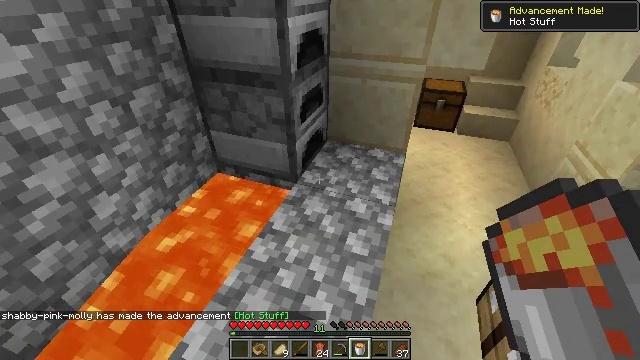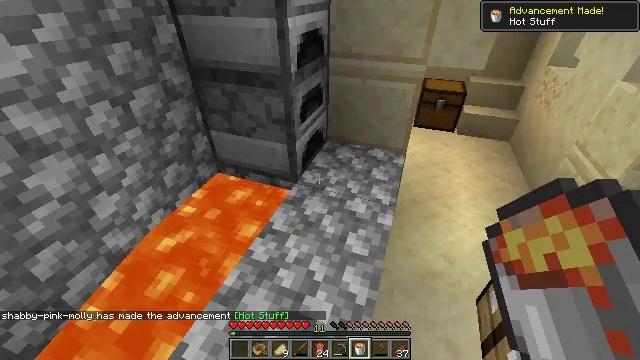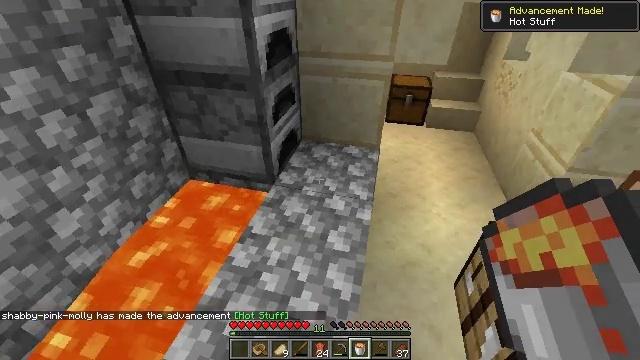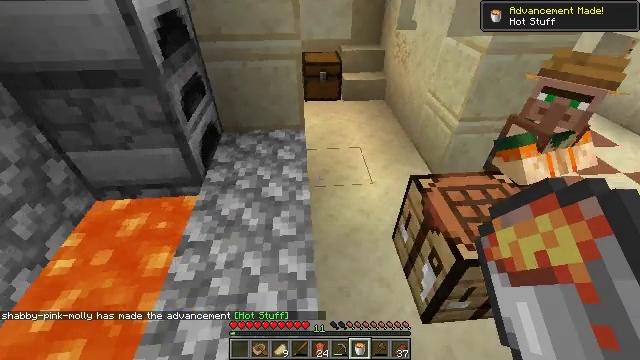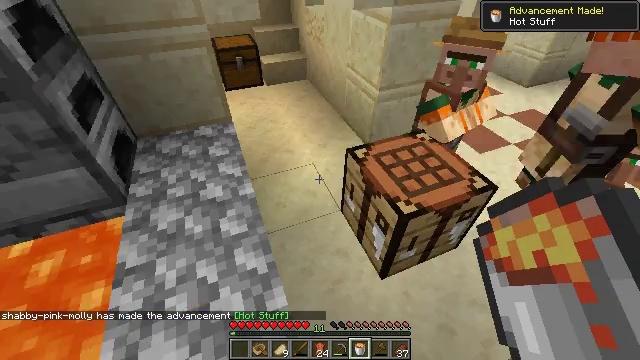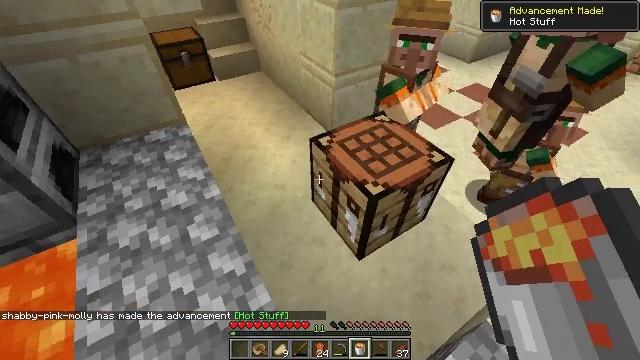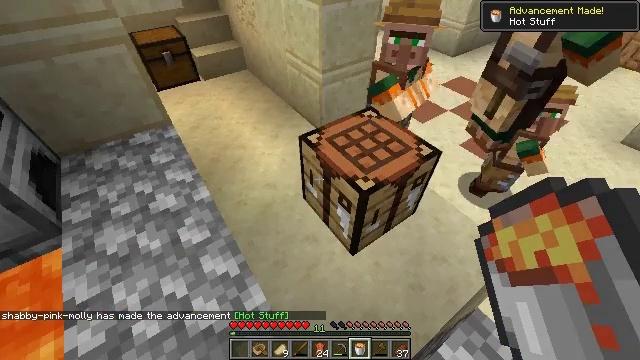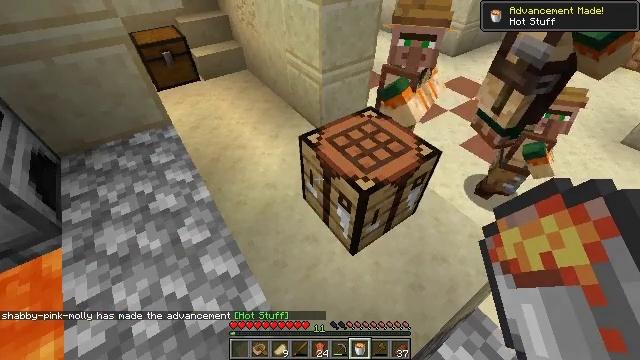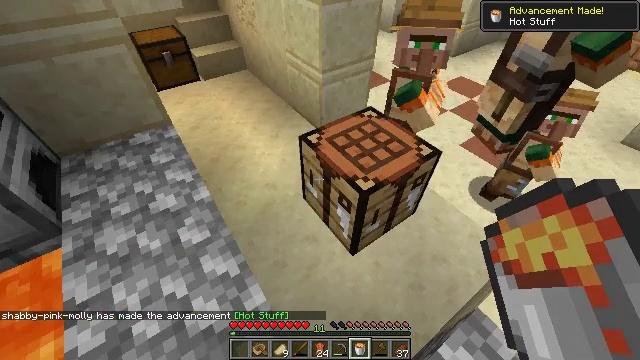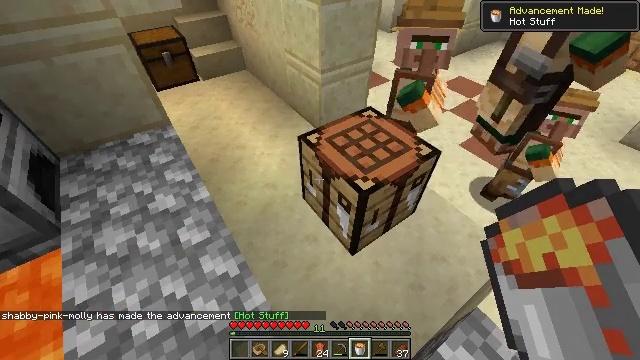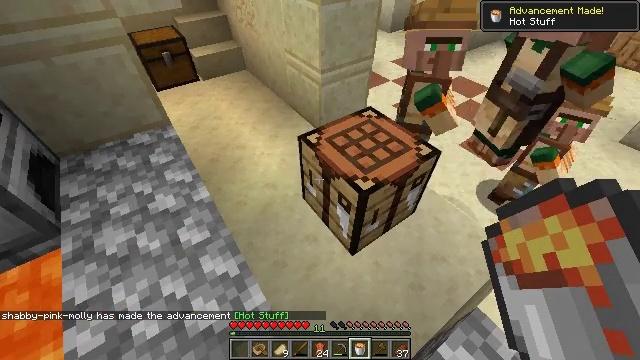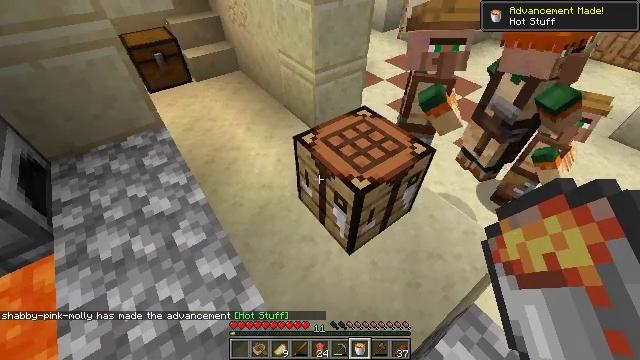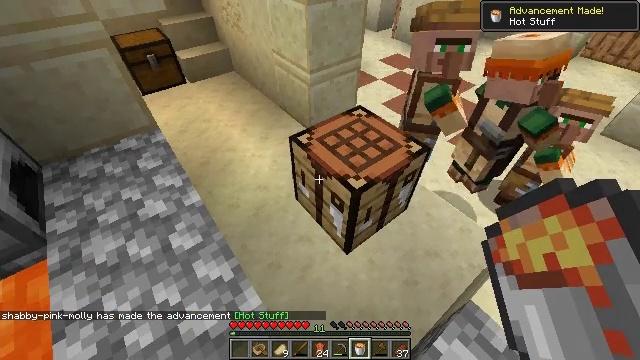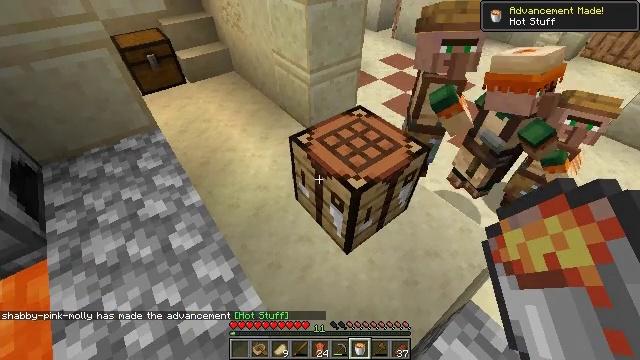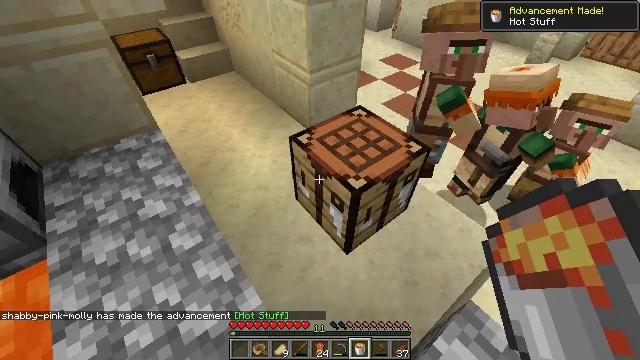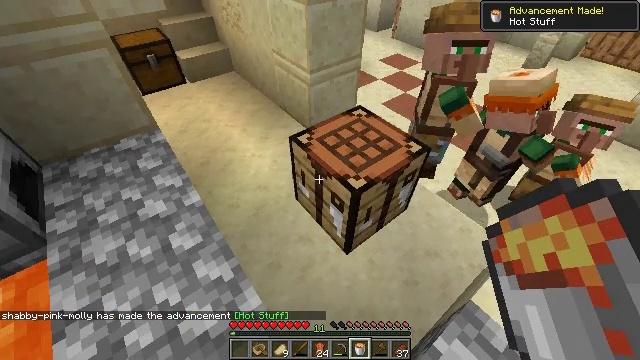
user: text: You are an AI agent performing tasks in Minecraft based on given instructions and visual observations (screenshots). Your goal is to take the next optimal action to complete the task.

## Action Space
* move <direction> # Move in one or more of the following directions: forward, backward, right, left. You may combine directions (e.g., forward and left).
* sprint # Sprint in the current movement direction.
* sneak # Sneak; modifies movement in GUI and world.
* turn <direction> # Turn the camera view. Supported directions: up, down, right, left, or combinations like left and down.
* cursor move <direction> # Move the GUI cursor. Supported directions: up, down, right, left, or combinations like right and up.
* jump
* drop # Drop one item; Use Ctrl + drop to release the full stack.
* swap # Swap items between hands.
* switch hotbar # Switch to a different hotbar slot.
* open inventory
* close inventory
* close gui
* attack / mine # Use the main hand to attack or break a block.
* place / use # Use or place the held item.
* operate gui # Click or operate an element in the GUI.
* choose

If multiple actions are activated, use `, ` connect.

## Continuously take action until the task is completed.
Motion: motion action
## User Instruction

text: Remove a golden sword from the inventory.
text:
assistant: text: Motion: no_op
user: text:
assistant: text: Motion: turn right
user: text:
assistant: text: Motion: turn right and down
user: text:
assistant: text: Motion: turn right and down
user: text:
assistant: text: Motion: turn right and down
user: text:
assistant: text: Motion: turn right
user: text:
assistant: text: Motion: no_op
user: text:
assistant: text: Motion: no_op
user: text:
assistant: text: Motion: no_op
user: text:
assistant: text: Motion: no_op
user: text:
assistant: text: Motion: turn right
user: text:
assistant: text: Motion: turn right
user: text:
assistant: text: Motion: no_op
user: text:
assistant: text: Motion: no_op
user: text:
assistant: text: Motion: no_op
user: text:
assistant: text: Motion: no_op
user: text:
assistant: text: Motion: no_op
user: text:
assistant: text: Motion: no_op
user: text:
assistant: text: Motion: no_op
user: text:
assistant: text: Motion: turn right
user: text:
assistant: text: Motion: turn right
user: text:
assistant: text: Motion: turn right
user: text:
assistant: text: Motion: no_op
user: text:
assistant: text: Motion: no_op
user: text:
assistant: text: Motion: no_op
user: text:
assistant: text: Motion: no_op
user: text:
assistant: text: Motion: no_op
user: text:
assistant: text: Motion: no_op
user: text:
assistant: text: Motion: no_op
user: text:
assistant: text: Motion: no_op